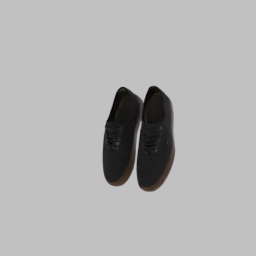
Label: people